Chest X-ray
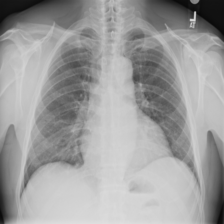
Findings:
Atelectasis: negative
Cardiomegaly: negative
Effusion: negative
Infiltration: negative
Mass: negative
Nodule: negative
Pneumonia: negative
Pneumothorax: negative
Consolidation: negative
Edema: negative
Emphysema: negative
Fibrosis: negative
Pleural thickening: negative
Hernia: negative